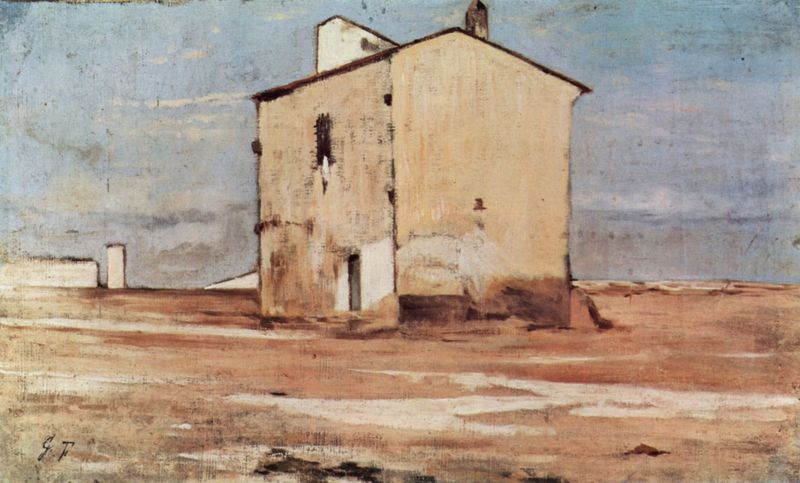
Titel: Der Schindanger in Livorno
Künstler: Giovanni Fattori
Standort: Firenze
Institution: (Privatsammlung)
Schlagwörter: blau, dunkel, gemälde, gestein, himmel, meer, schatten, wasser, weiß, wolken, aquarell, landschaft, ocker, sand, braun, fenster, frankreich, grau, hintergrund, licht, pastell, schwarz, skizze, tür, zeichnung, dach, gebäude, haus, rot, schnee, tuch, wolke, beige, malerei, wand, architektur, stein, signatur, ebene, erde, ferne, horizont, häuser, weite, wind, einsam, gitter, pastos, wege, boden, kamin, schornstein, turm, hellblau, spanien, küste, sommer, strand, ecke, ansicht, fassade, italien, perspektive, süden, trocken, berge, leere, wüste, öde, dorf, dächer, giebel, mauer, kahl, landschaftsmalerei, geröll, bauernhof, hof, türe, wolkenlos, van gogh, ölgemälde, wetter, detail, marron, pastellfarben, allein, menschenleer, umriss, ozean, regen, pfützen, eingang, unterschrift, provence, einöde, minimalistisch, ödnis, urlaub, festung, kontur, monogramm, blanc, gefängnis, maison, putz, sandstein, mauern, witterung, karg, ölskizze, schräge, wildnis, postkarte, shwarz, ciel, bau, ruinös, ville, fesnter, bauwerk, tristesse, silo, pultdach, fenêtre, porte, signaturen, schonstein, nuages, trist, einsiedler, öd, horizonz, mur, wüstenei, expressionimus, abgeblättert, ödniss, verwitterung, gefägnis, gerard, gustave, trübner, fattori, giovanni fattori, place, ebeme, gaspard, öf, einsames haus, prison, 1900, fenstelos, craie, phaus, gf, haus in der einsamkeit, alleinstehendes haus, chemine